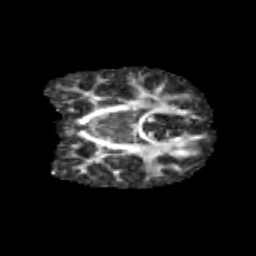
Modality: FA
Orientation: coronal
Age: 10
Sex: female
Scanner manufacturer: siemens
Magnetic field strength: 3 T
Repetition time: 3.8 s
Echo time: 0.07 s